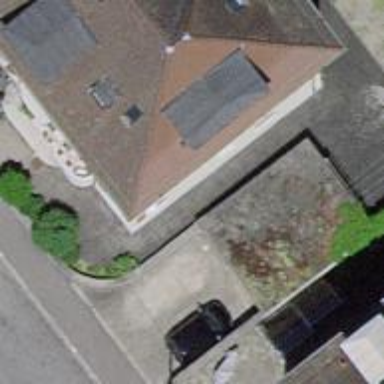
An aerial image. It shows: Group of garages.